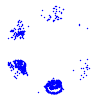
Particle: kaon